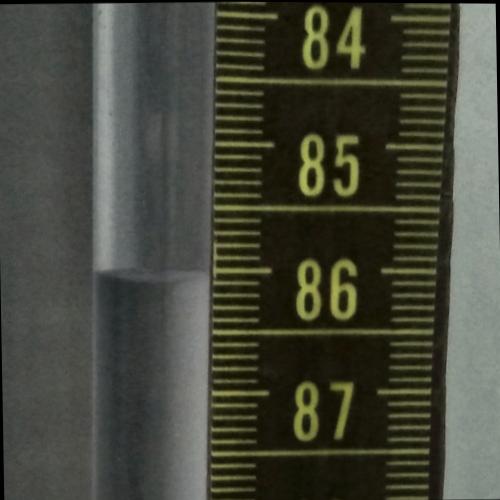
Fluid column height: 86.0 cm